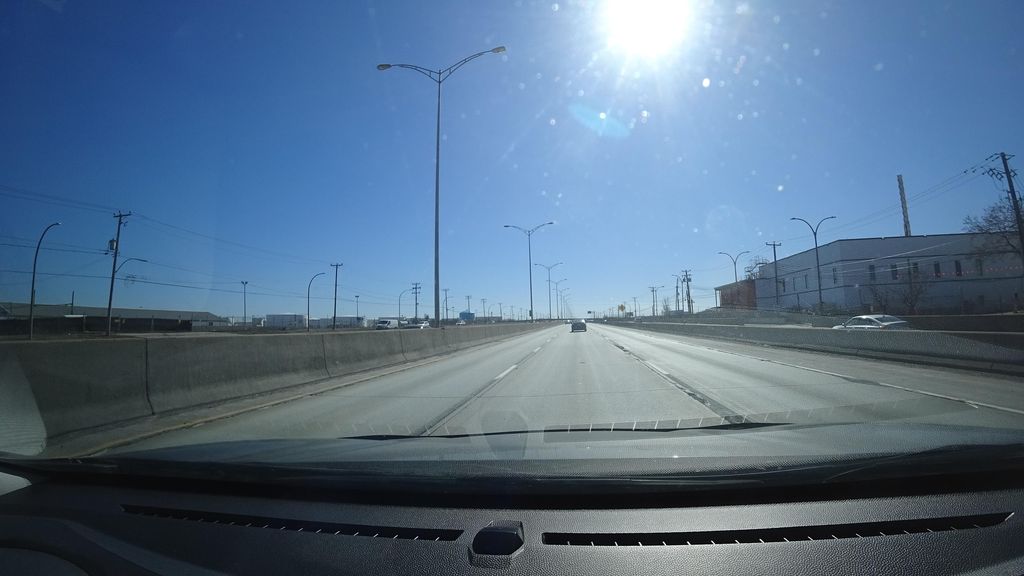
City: montreal